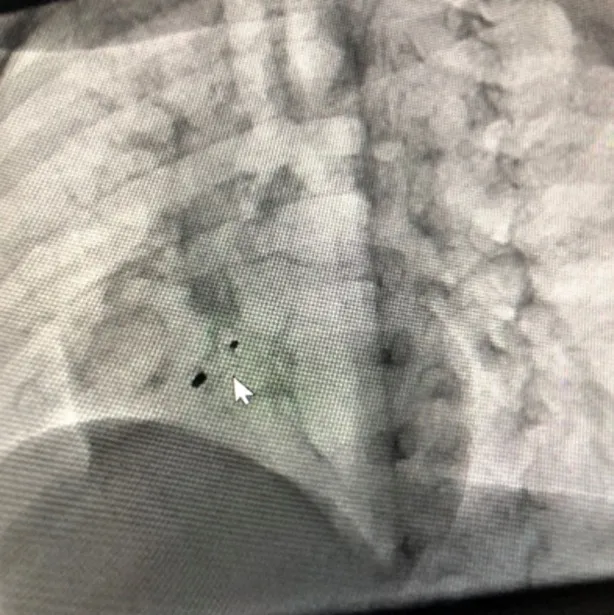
ventricular septal defect device post-release.
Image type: radiology (x_ray)